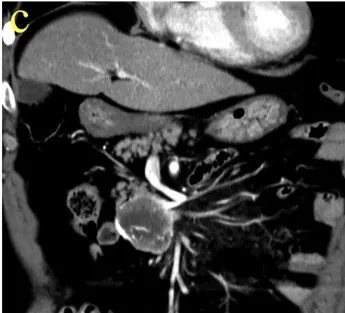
(b) Axial contrast enhanced CT scan showed a well-defined exophytic mass (arrow) accompanied by a rich network of feeding vessels passing through the mass.
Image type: radiology (ct)